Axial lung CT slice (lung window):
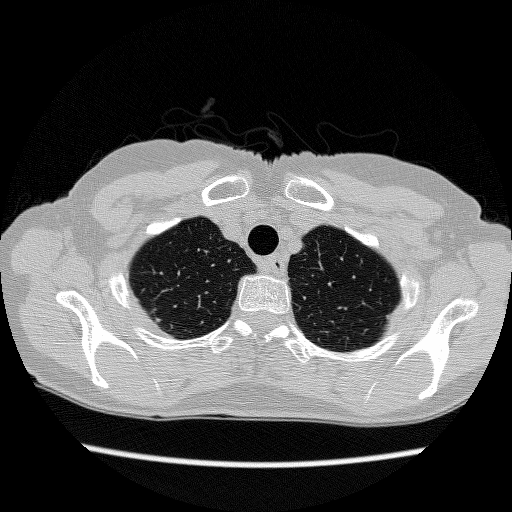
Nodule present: no